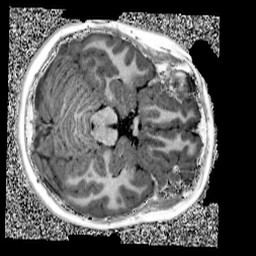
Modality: UNIT1
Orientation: axial
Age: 9
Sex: female
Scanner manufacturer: siemens
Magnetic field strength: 3 T
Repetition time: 4 s
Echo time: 0.00299 s